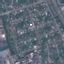
Land use / land cover: Residential